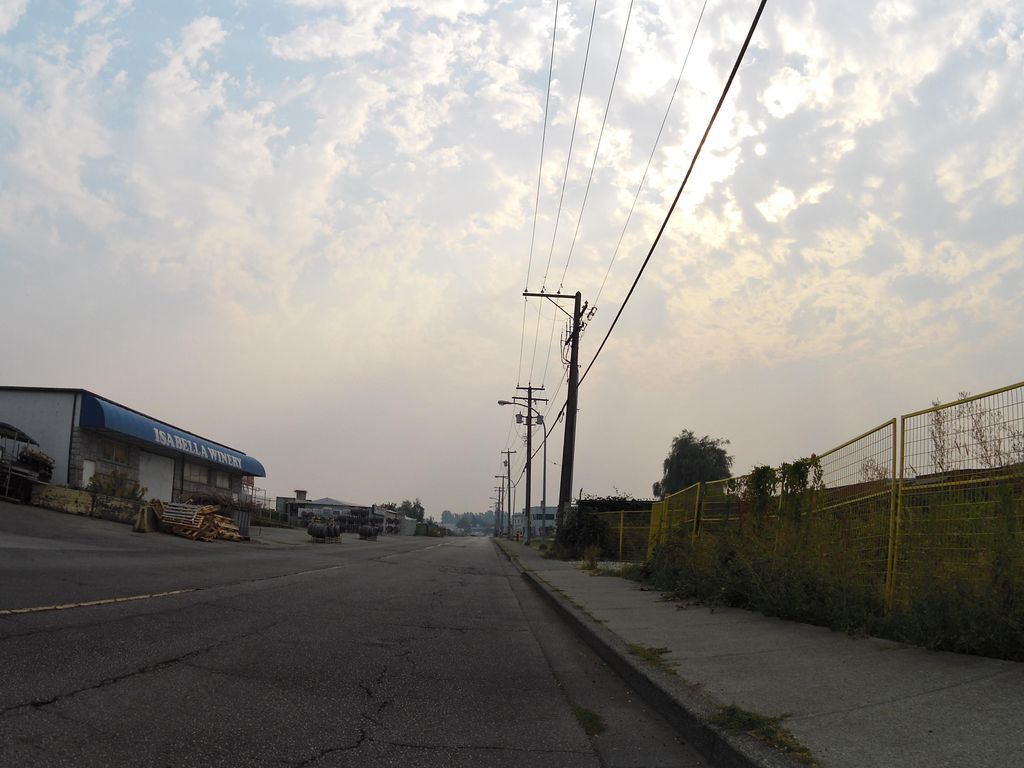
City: vancouver